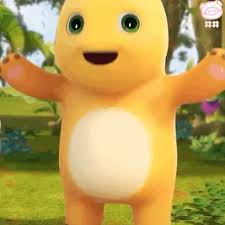
Label: nailong